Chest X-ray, PA view. Patient: 63 years old, sex F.
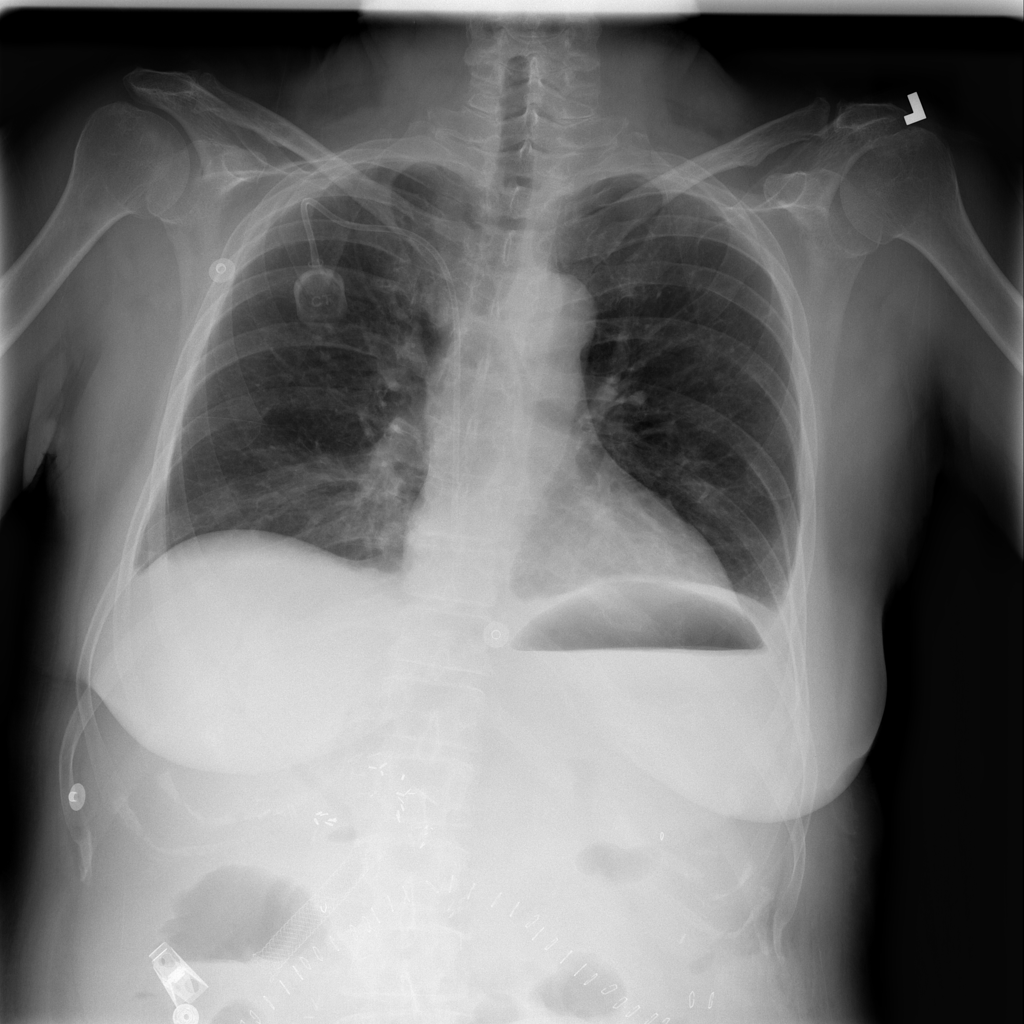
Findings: Effusion, Infiltration